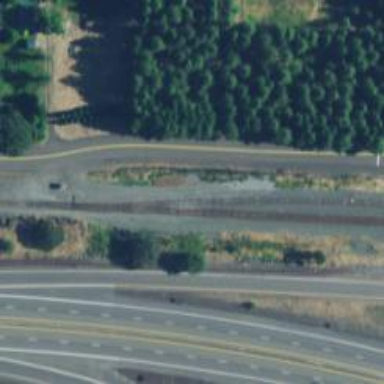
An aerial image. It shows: Railway track.